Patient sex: M
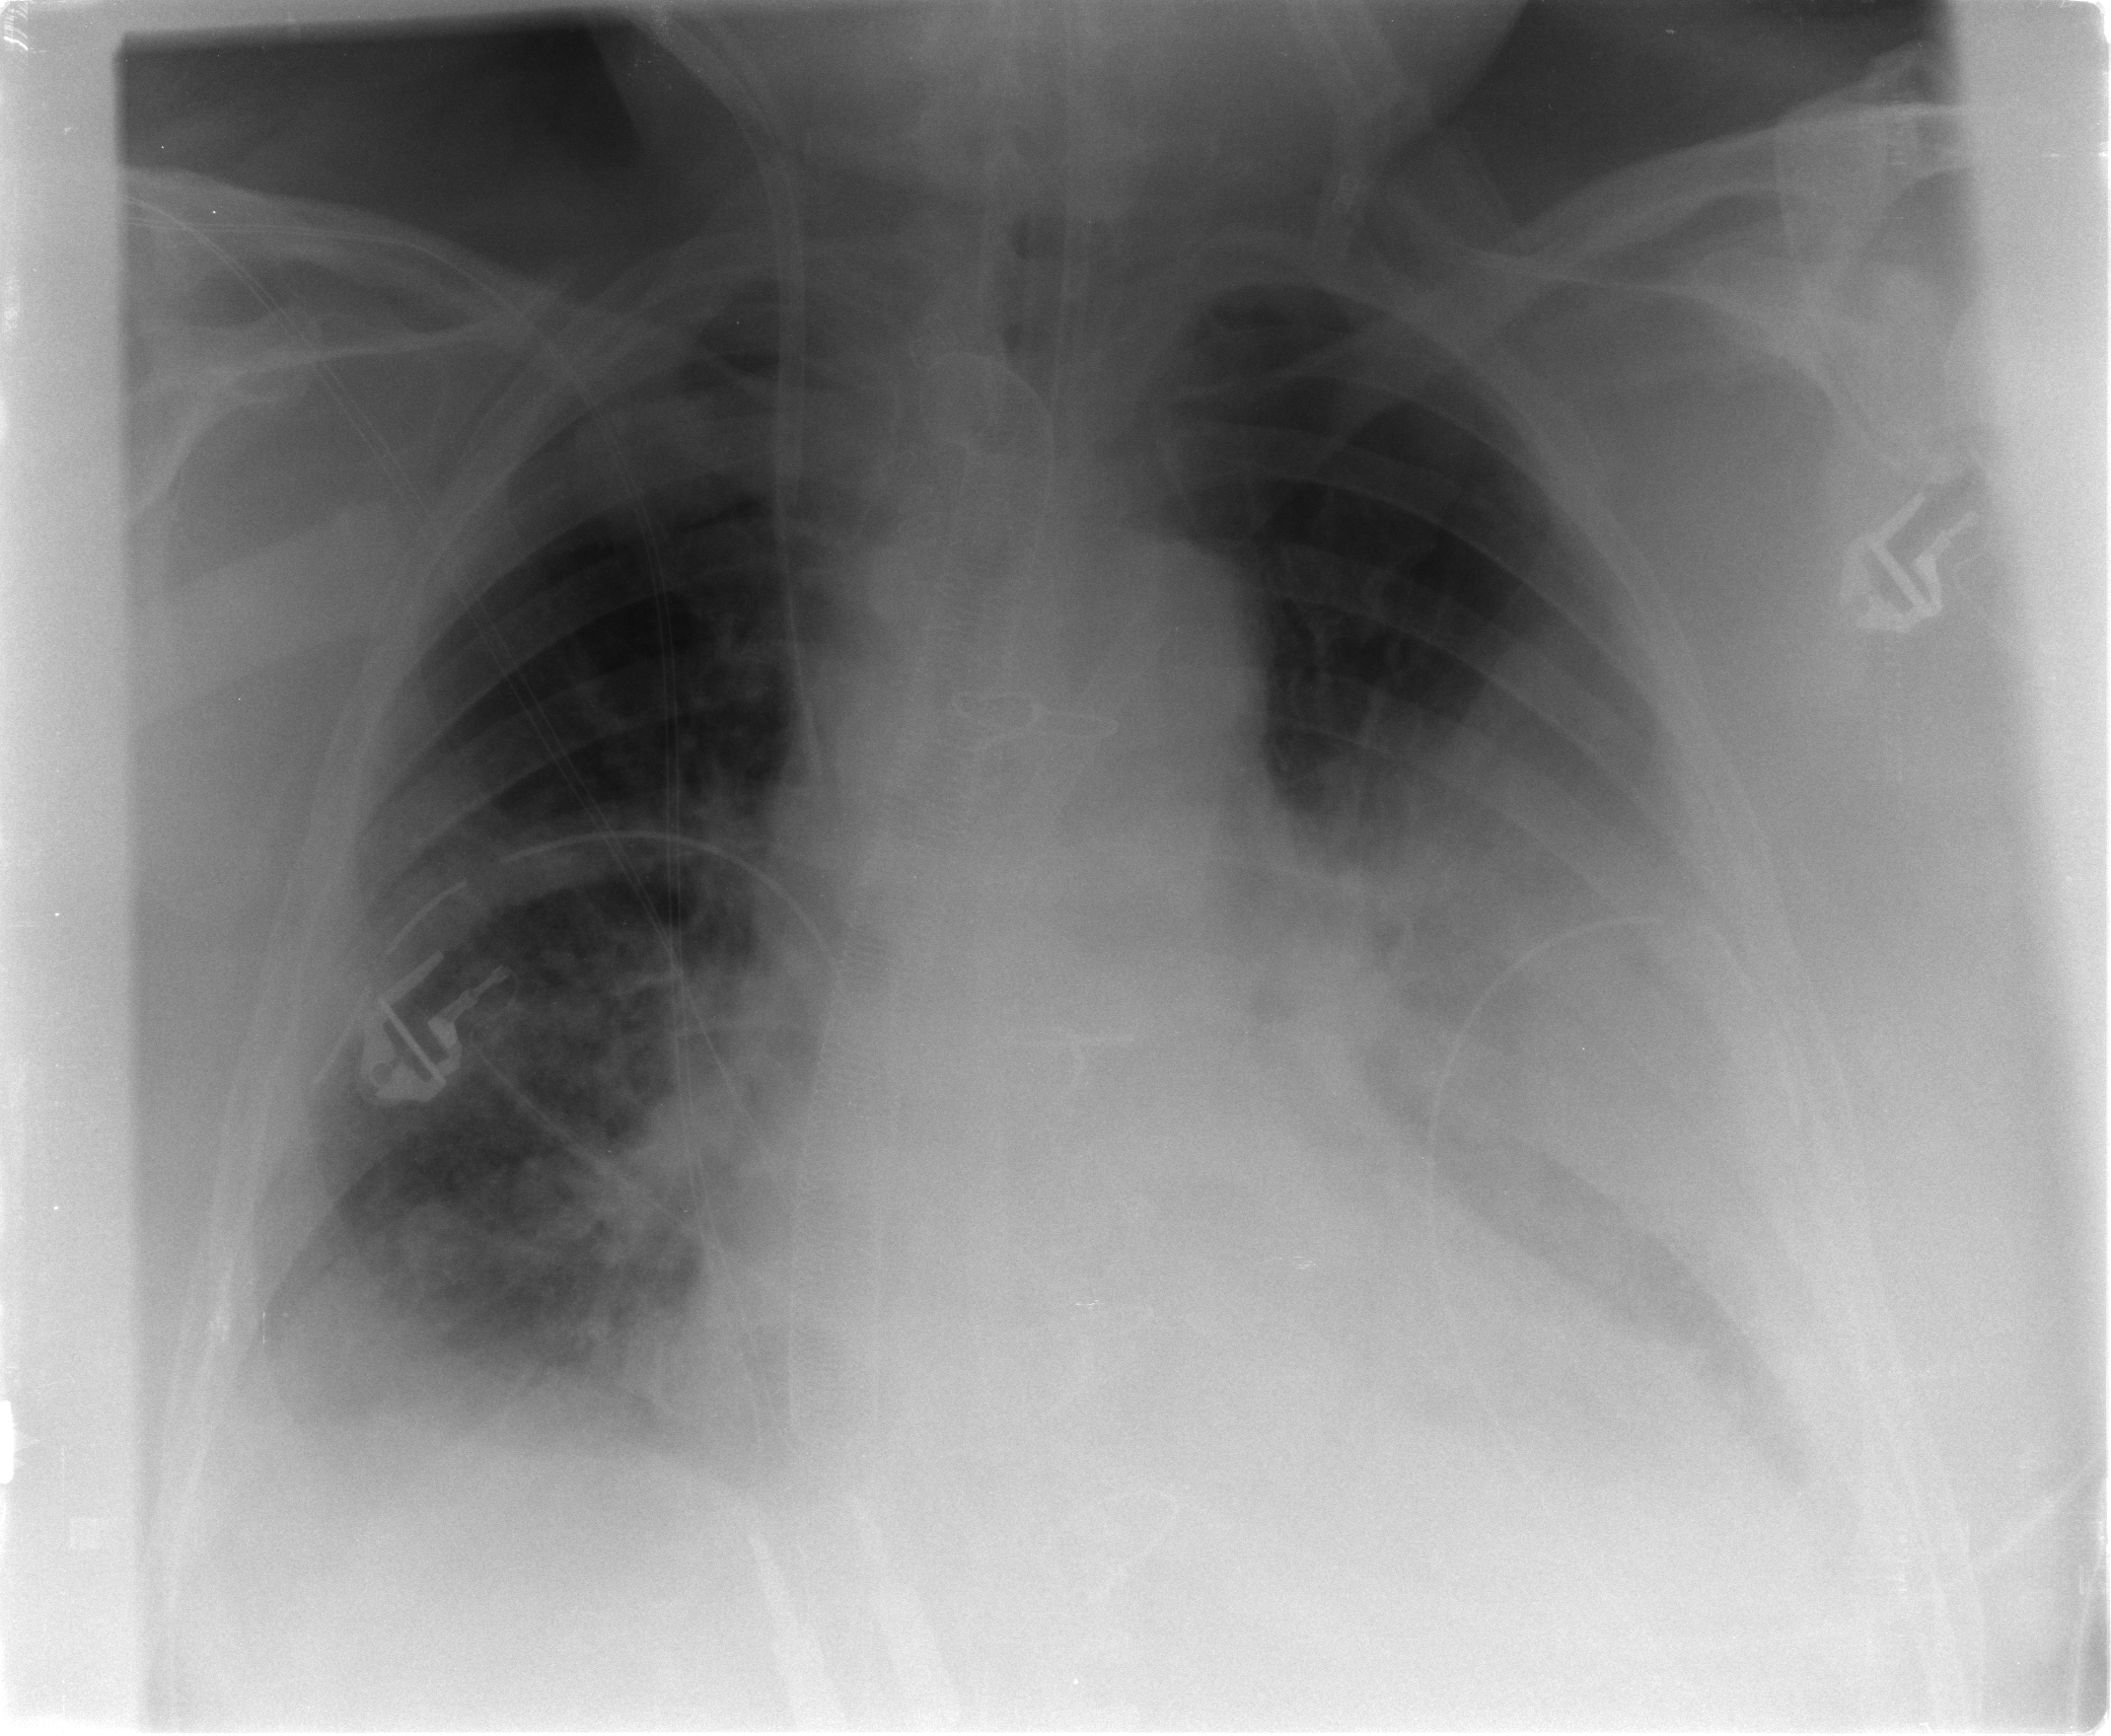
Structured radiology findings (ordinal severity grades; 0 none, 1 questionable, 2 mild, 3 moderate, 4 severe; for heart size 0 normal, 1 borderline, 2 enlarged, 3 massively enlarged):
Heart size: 2
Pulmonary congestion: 3
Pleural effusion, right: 2
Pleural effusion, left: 3
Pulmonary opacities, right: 3
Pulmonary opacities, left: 2
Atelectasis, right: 2
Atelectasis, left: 2